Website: ulta-beauty
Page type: billing-address
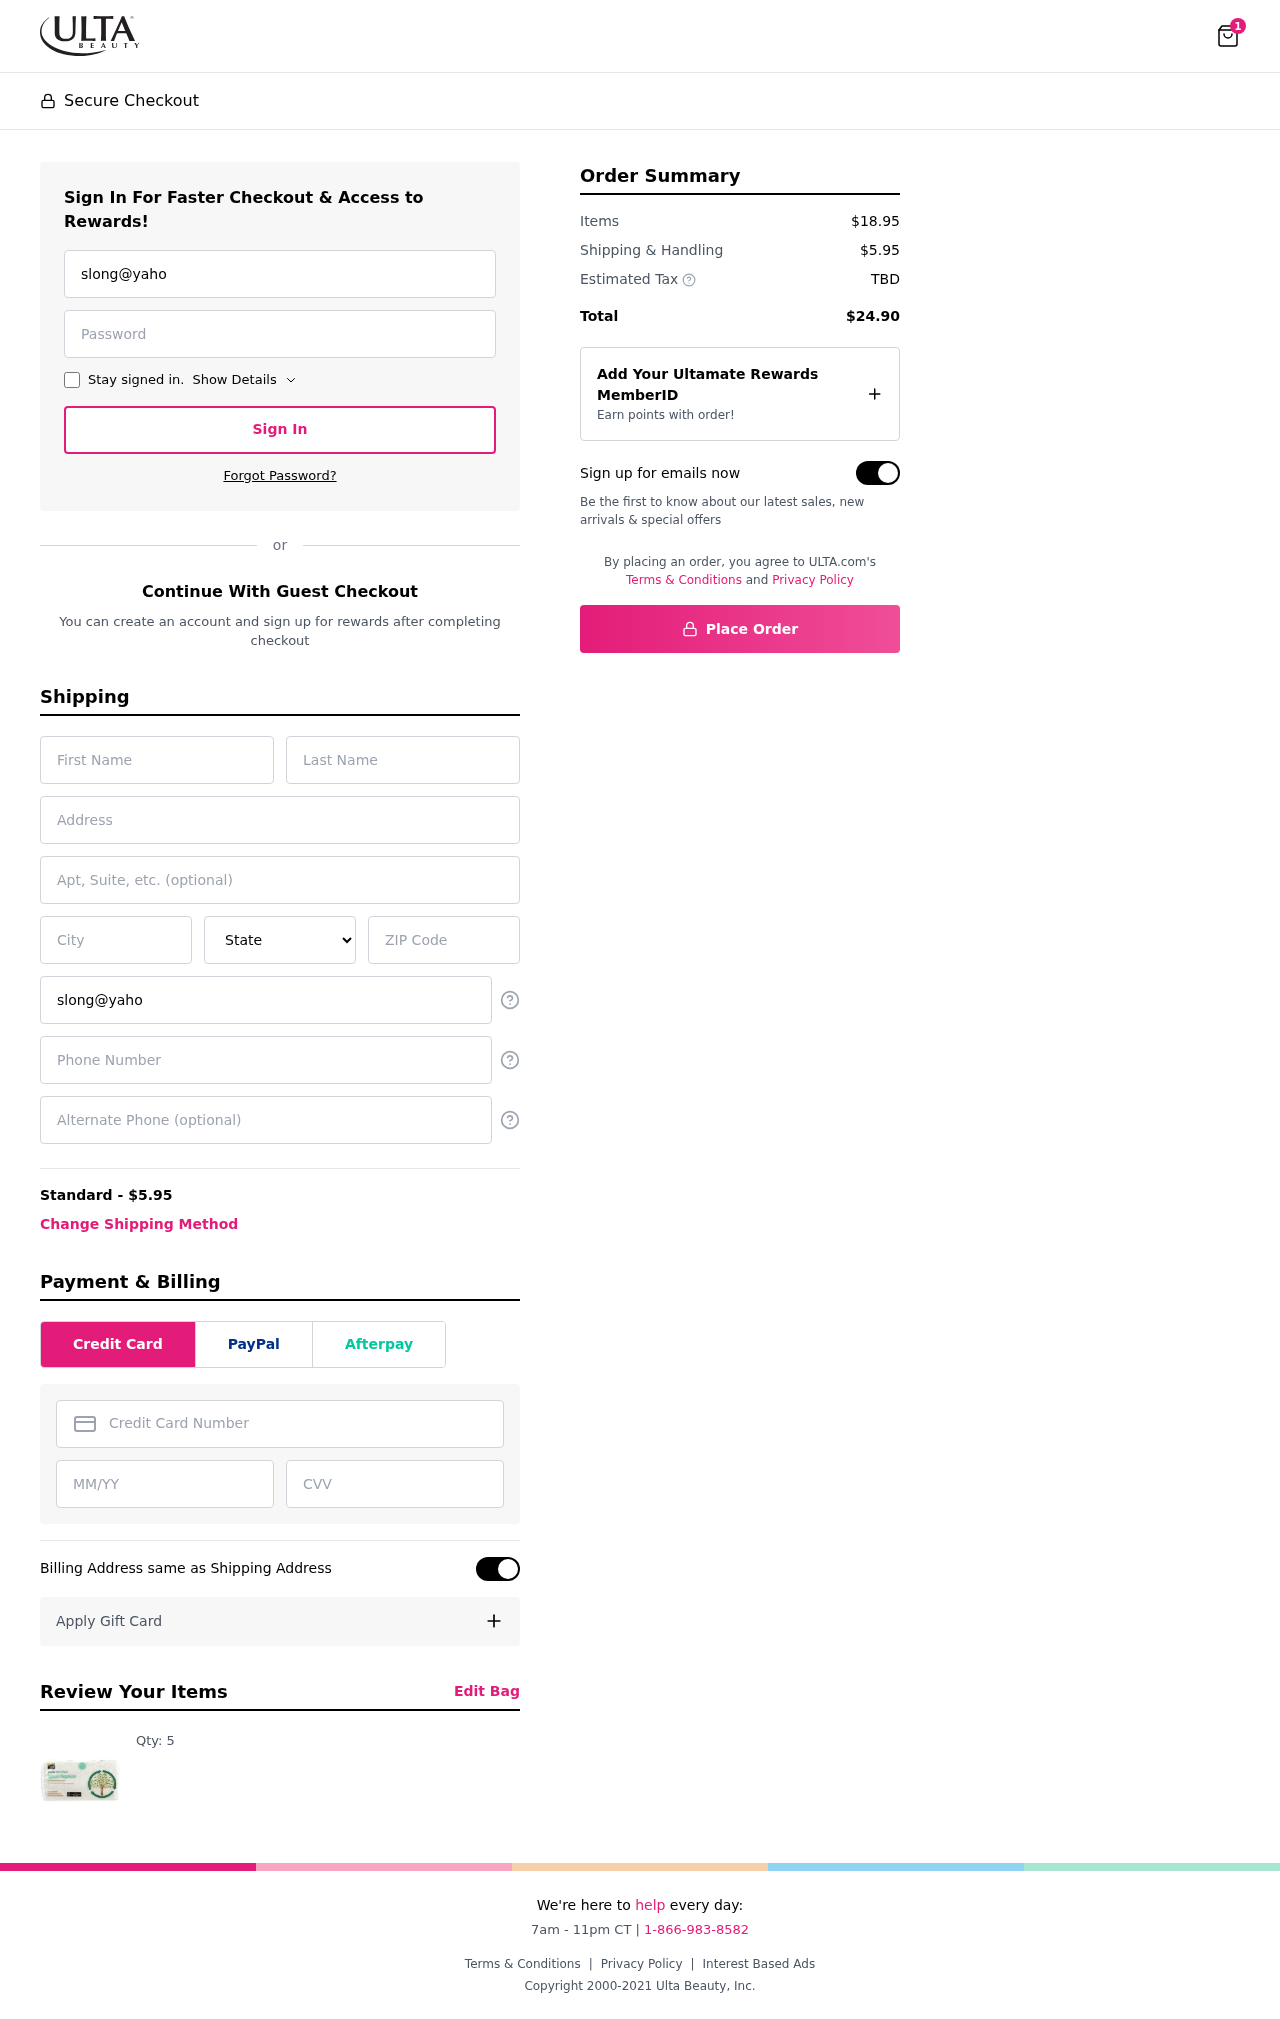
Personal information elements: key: PII_STATE
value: Florida
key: PII_EMAIL
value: slong@yahoo.com
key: PII_FIRSTNAME
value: Sean
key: PII_LASTNAME
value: Long
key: PII_STREET
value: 832 Stokes Locks Apt. 809
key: PII_CITY
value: Andrewchester
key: PII_POSTCODE
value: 06349
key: PII_PHONE
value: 4277833559
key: PII_CARD_NUMBER
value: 2718 5287 6331 2096
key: PII_CARD_EXPIRY
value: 07/27
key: PII_CARD_CVV
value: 999
Product elements: key: PRODUCT1_QUANTITY
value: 5
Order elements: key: ORDER_NUM_ITEMS
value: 1
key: ORDER_SHIPPING_COST
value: $5.95
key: ORDER_SUBTOTAL
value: $18.95
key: ORDER_TOTAL
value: $24.90